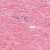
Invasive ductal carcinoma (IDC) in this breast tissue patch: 0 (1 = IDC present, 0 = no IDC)